Question: <URL>I have got following code which works in google colab but unfortunately not in PyCharm:
<URL>
I got this Error:
OSError: [Errno 22] Invalid argument
Can anyone help me?
Thanks a lot
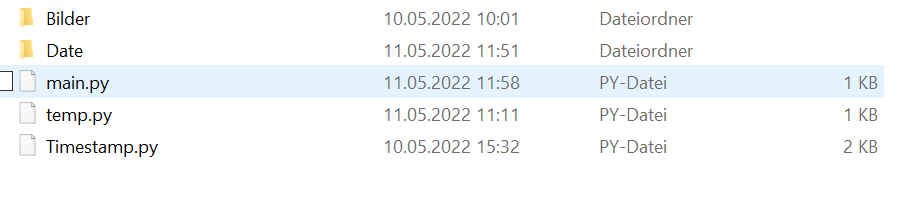
Answer: You can try 'File -> Settings -> Project: -> Project Structure -> Click on Timestamp (folder) -> Click on Mark as Sources -> Apply -> OK.'
I hope it help you!